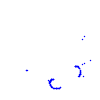
Particle: proton